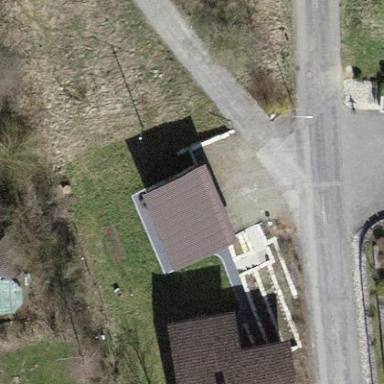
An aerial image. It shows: Carport structure.